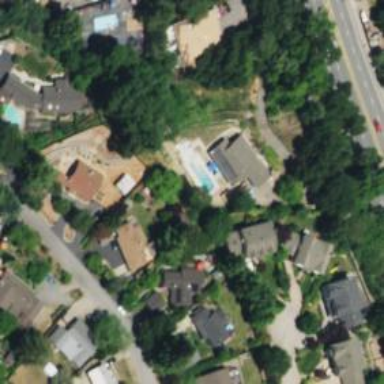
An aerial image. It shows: Swimming pool located in leisure land.